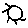
Label: sun